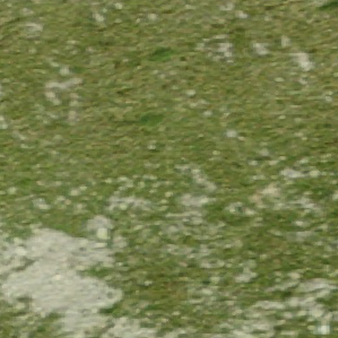
Label: other